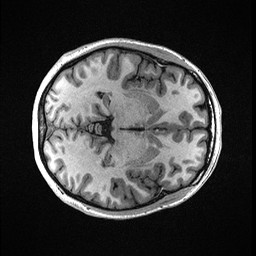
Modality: T1w
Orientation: axial
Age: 30
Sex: female
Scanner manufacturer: ge
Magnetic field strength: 3 T
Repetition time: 0.006952 s
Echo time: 0.00292 s